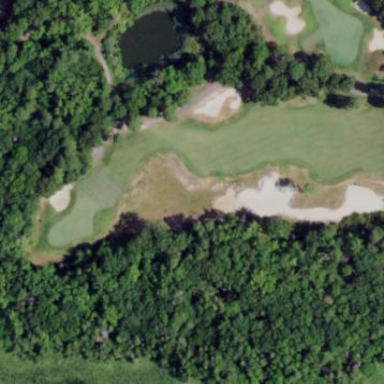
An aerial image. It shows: Scenic golf fairway.